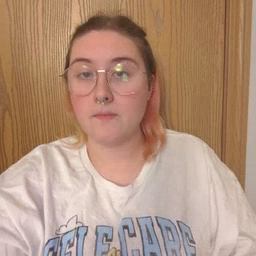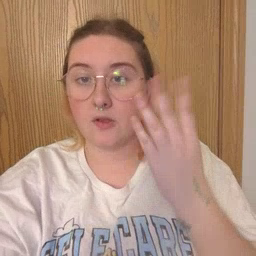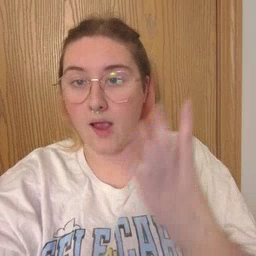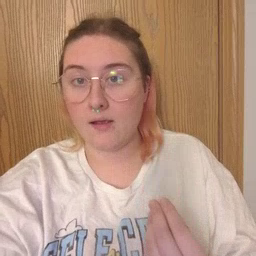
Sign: wet